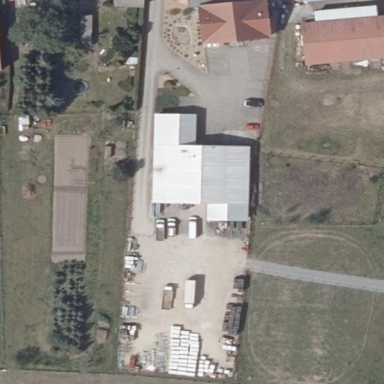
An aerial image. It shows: Commercial building.